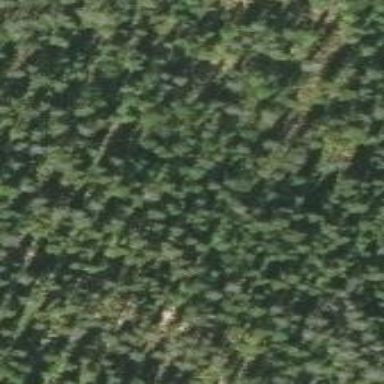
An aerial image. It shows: Woodland consisting mainly of needle-leaved trees.